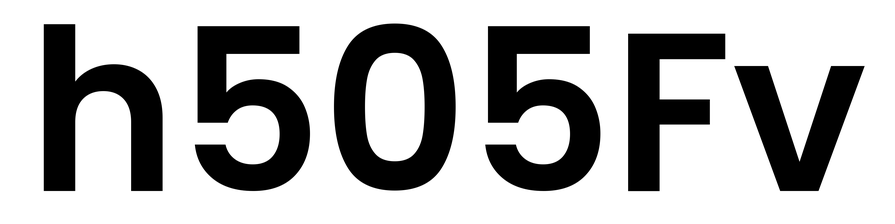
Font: Poppins-SemiBold